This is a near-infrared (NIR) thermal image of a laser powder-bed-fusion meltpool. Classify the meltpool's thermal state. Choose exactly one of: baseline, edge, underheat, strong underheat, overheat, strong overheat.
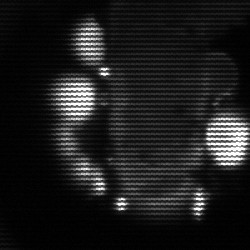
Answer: strong underheat